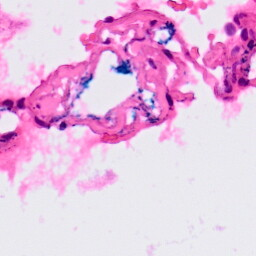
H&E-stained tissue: Lung